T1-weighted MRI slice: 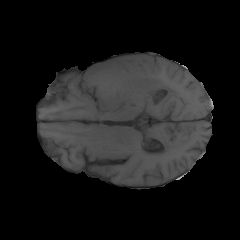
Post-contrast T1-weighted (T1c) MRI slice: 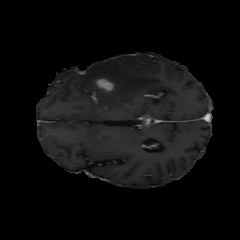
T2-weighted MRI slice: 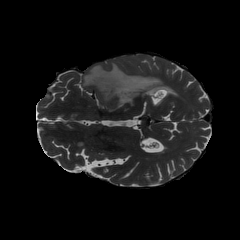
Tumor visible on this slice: yes